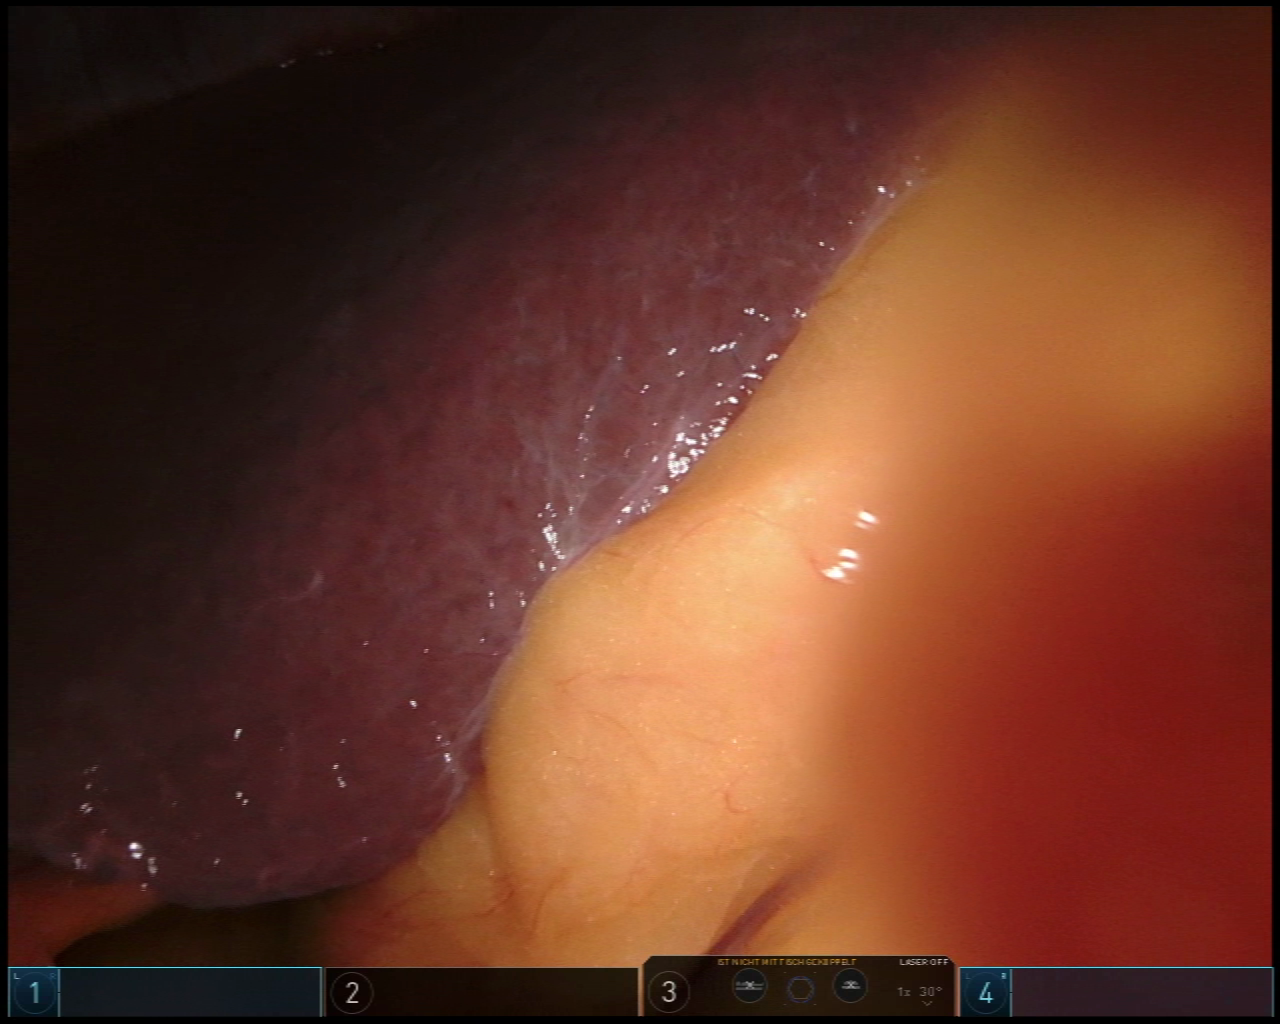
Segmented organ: liver
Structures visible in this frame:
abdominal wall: yes
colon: no
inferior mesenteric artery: no
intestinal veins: no
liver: yes
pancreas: no
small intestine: no
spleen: no
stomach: no
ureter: no
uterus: no
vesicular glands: no